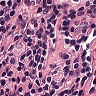
Metastatic tissue present: no